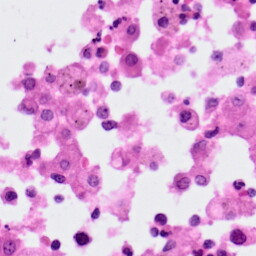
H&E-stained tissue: Lung